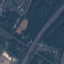
Label: Highway